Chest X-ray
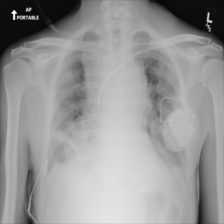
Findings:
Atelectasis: positive
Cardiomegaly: negative
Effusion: positive
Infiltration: negative
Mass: negative
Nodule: negative
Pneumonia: negative
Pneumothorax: negative
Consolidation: negative
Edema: negative
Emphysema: negative
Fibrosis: negative
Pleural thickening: negative
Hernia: negative